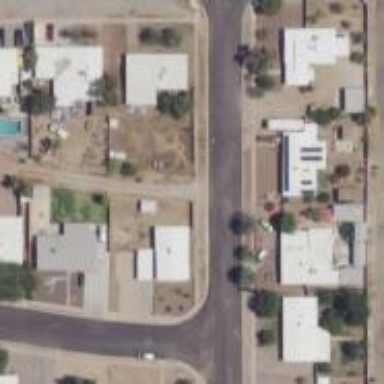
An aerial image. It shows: Alley classified as service road.